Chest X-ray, PA view. Patient: 57 years old, sex M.
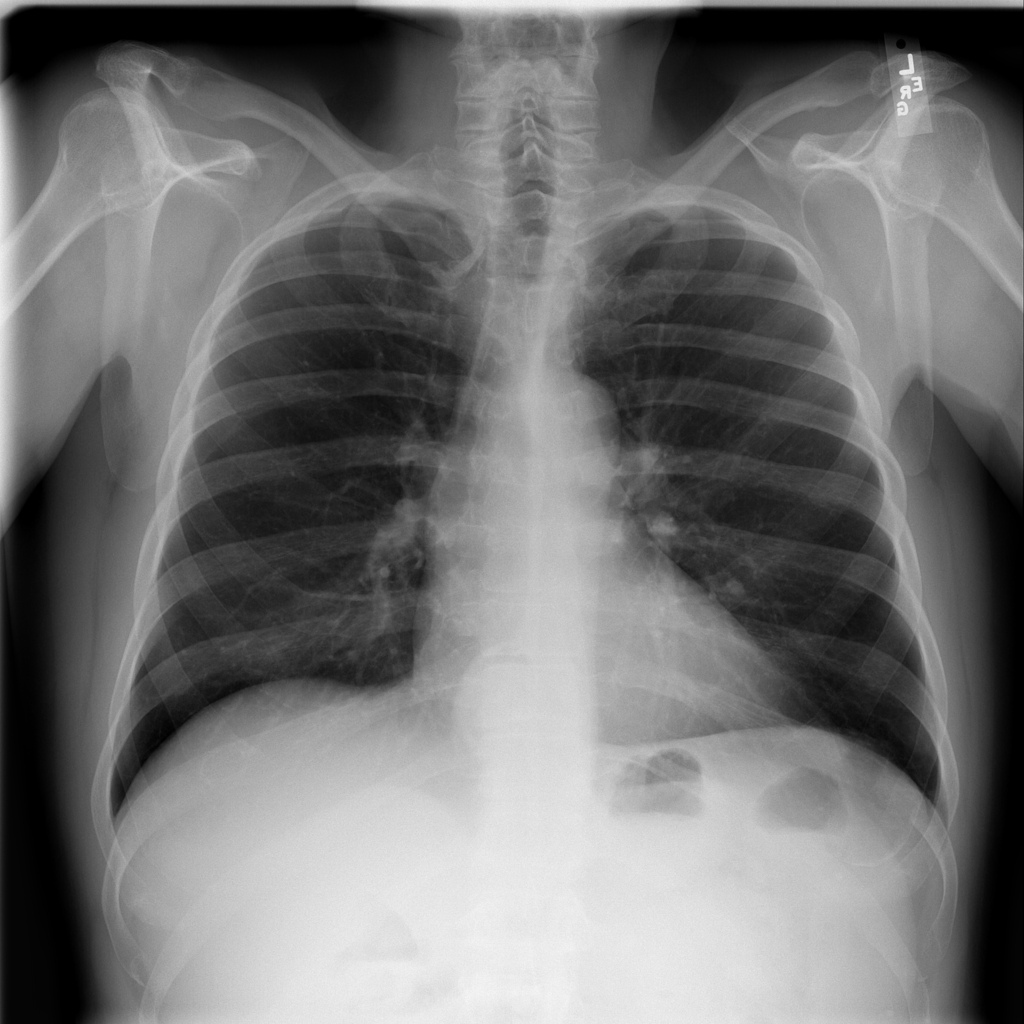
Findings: Hernia, Infiltration